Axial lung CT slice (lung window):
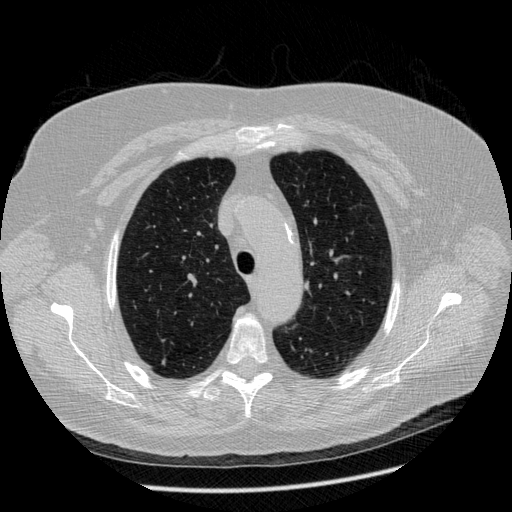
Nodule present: yes
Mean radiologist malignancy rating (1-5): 4